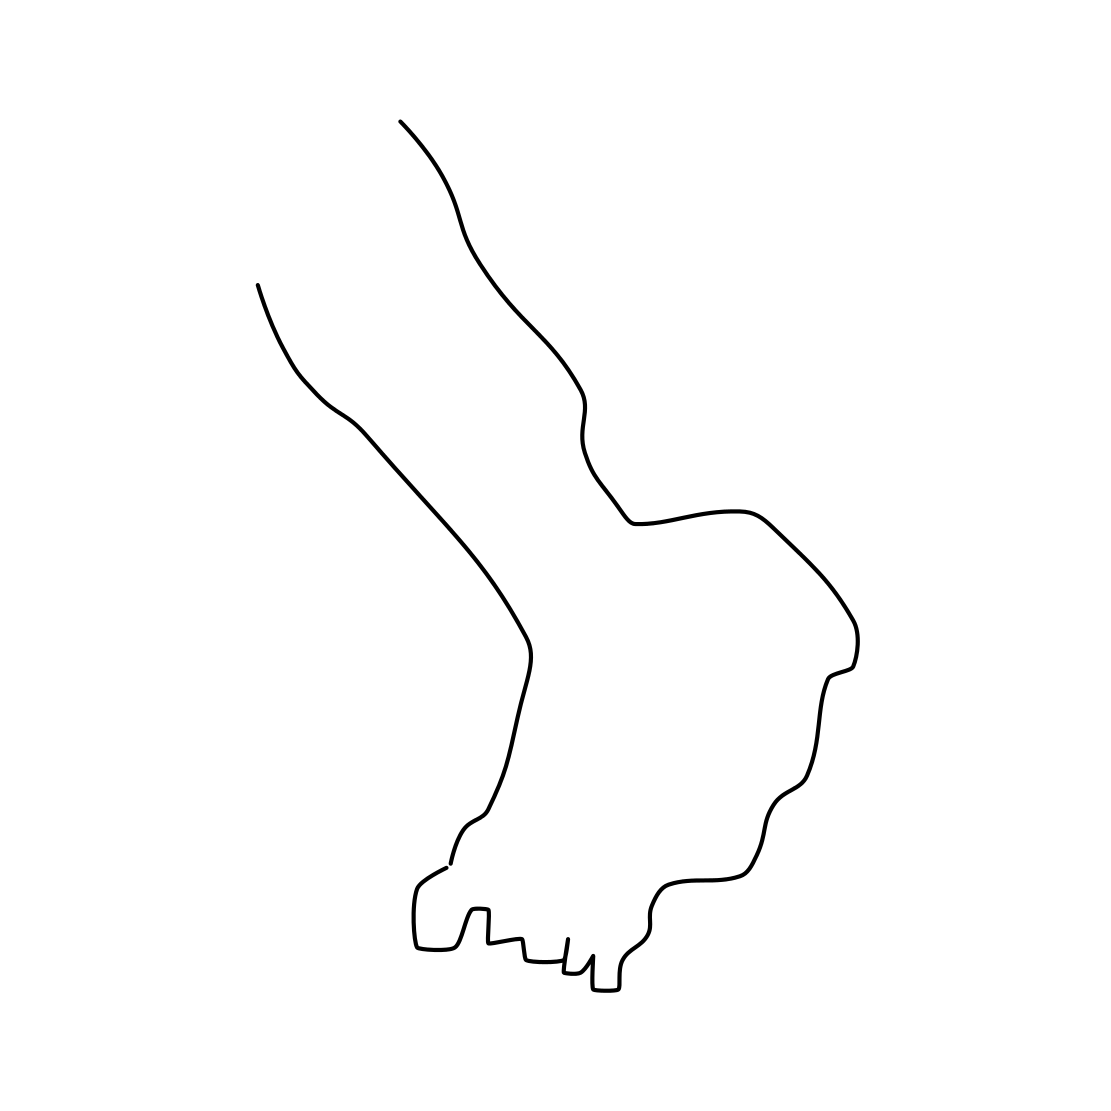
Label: foot